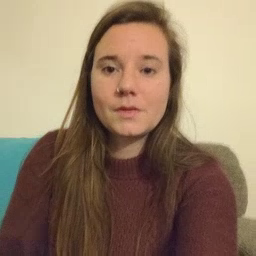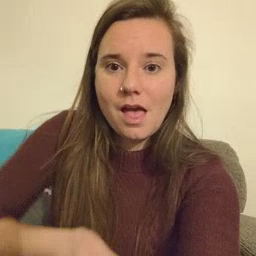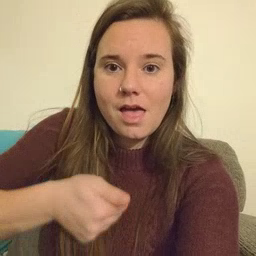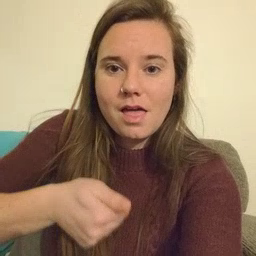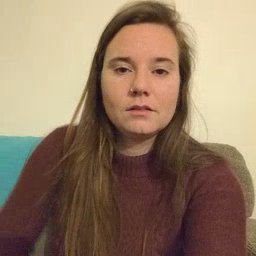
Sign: hide